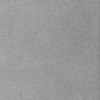
Label: dusty